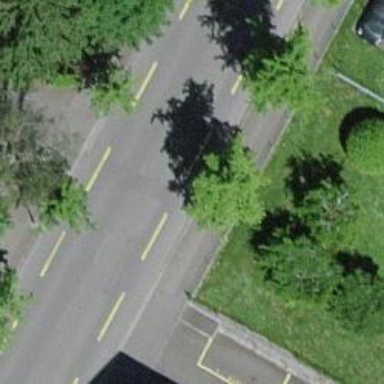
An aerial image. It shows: Beautiful avenue lined with broadleaved trees.